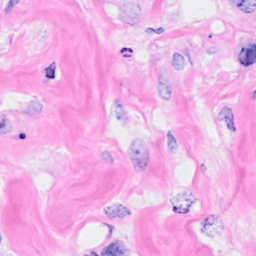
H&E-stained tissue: Breast